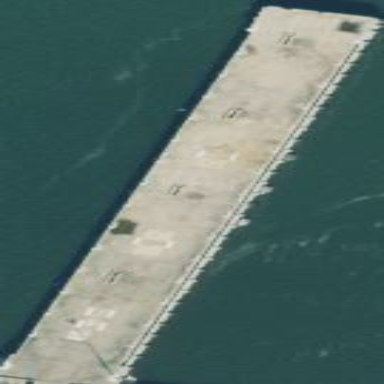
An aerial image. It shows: Man-made pier.